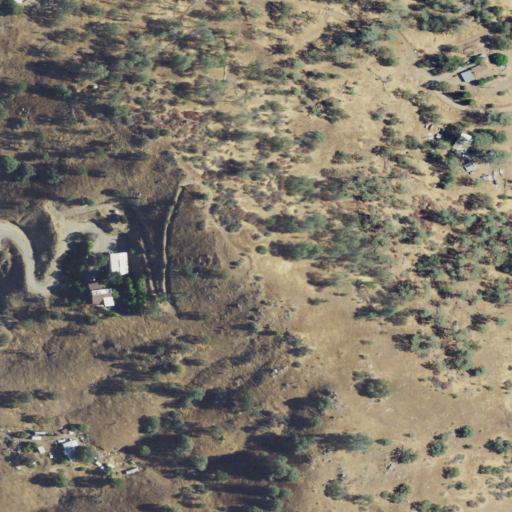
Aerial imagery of mountain in California named Marshall Hill containing grassland, shrub, evergreen forest, open development, and medium intensity development